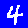
Digit: 4